Field crop: maize
Growth stage: 2
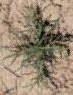
Species: salsola